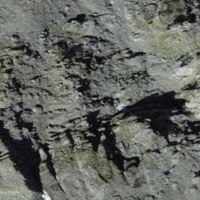
EUNIS habitat code: 48
Species observed at this site:
Chiasmia clathrata